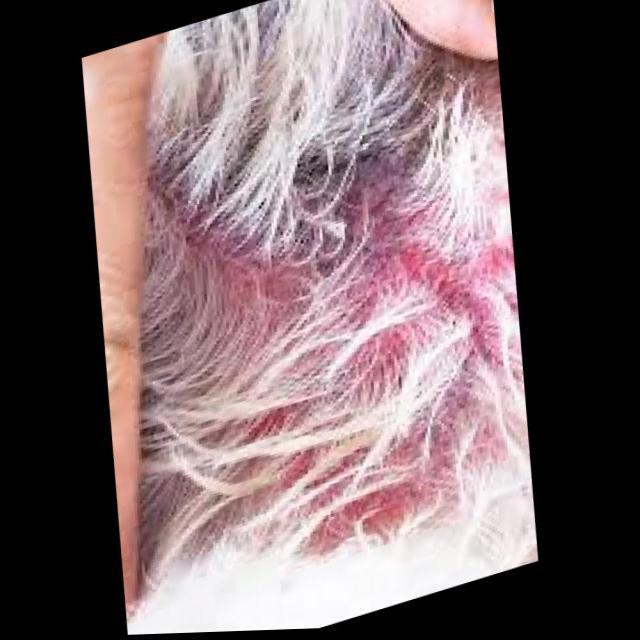
Canine ringworm (Dermatophytosis) — fungal infection caused by Microsporum or Trichophyton. Presents with circular alopecia, scaling, crusting, and broken hairs.